Question: After getting a series of days with the highest delivery numbers, how can I filter out the original dataframe for just those days? Given these two:
'''
most_liquid_contracts.head(20)
Out[32]:
2007-04-26 706
2007-04-27 706
2007-04-29 706
2007-04-30 706
2007-05-01 706
2007-05-02 706
2007-05-03 706
2007-05-04 706
2007-05-06 706
2007-05-07 706
2007-05-08 706
2007-05-09 706
2007-05-10 706
2007-05-11 706
2007-05-13 706
2007-05-14 706
2007-05-15 706
2007-05-16 706
2007-05-17 706
2007-05-18 706
dtype: int64
df.head(20).to_string
Out[40]:
<bound method DataFrame.to_string of
delivery volume
2007-04-27 11:55:00+01:00 705 1
2007-04-27 13:46:00+01:00 705 1
2007-04-27 14:15:00+01:00 705 1
2007-04-27 14:33:00+01:00 705 1
2007-04-27 14:35:00+01:00 705 1
2007-04-27 17:05:00+01:00 705 16
2007-04-27 17:07:00+01:00 705 1
2007-04-27 17:12:00+01:00 705 1
2007-04-27 17:46:00+01:00 705 1
2007-04-27 18:25:00+01:00 705 2
2007-04-26 23:00:00+01:00 706 10
2007-04-26 23:01:00+01:00 706 12
2007-04-26 23:02:00+01:00 706 1
2007-04-26 23:05:00+01:00 706 21
2007-04-26 23:06:00+01:00 706 10
2007-04-26 23:07:00+01:00 706 19
2007-04-26 23:08:00+01:00 706 1
2007-04-26 23:13:00+01:00 706 10
2007-04-26 23:14:00+01:00 706 62
2007-04-26 23:15:00+01:00 706 3>
'''
I've tried:
'''
liquid = df[df.index.date==most_liquid_contracts.index & df['delivery']==most_liquid_contracts]
'''
or perhaps do I need a merge? It seems less elegant and I'm also not sure.. I've tried:
'''
# ATTEMPT 1
most_liquid_contracts.index = pd.to_datetime(most_liquid_contracts.index, unit='d')
df['days'] = pd.to_datetime(df.index.date, unit='d')
mlc = most_liquid_contracts.to_frame(name='delivery')
mlc['days'] = mlc.index.date
data = pd.merge(mlc, df, on=['delivery', 'days'], left_index=True)
# ATTEMPT 2
liquid = pd.merge(mlc, df, on='delivery', how='inner', left_index=True)
# this gets me closer (ie. retains granularity), but somehow seems to be an outer join? it includes the union but not the intersection. this should be a subset of df, but instead has about x50 the rows, at around 195B. df originally has 4B
'''
But I can't seem to retain the minute-level granularity that I need in the original "df". Essentially, I just need the "df" for only the most liquid contracts (which comes from the most_liquid_contracts Series; eg. April 27th would only include "706"-labeled contracts, April 29th only "706"-labeled contracts). Then a second df for the exact opposite: a df for all other contracts (ie. the most liquid).
UPDATE: for more information--

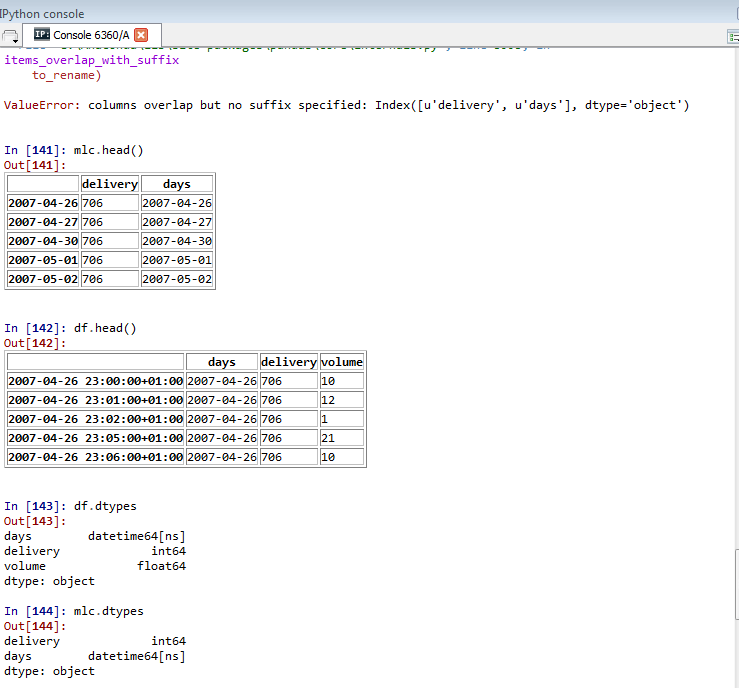
Answer: The tricky part is merging the two series/dataframes that have indexes with different datetime resolutions. Once you combine them intelligently, you can just filter normally.
'''
# Make sure your series has a name
# Make sure the index is pure dates, not date 00:00:00
most_liquid_contracts.name = 'most'
most_liquid_conttracts.index = most_liquid_contracts.index.date
data = df
data['day'] = data.index.date
combined = data.join(most_liquid_contracts, on='day', how='left')
'''
Now you can do something like
'''
combined[combined.delivery == combined.most]
'''
This will yield the rows in 'data' ('df') where 'data.delivery' is equal to the value in 'most_liquid_contracts' for that day.